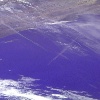
Label: water